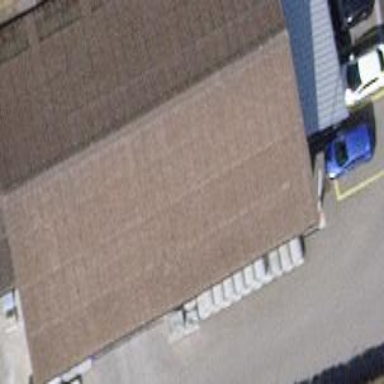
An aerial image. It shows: Building with gabled roof made of eternit material. The roof is oriented along the structure.